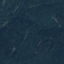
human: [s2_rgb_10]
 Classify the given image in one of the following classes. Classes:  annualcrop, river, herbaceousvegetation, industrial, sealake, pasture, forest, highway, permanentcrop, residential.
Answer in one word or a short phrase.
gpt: Forest